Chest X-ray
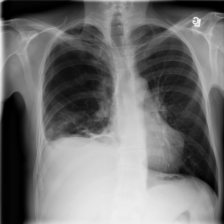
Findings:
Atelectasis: negative
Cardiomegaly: negative
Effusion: negative
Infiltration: negative
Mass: negative
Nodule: positive
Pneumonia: negative
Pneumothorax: negative
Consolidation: negative
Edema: negative
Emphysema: negative
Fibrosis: negative
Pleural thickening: negative
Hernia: negative